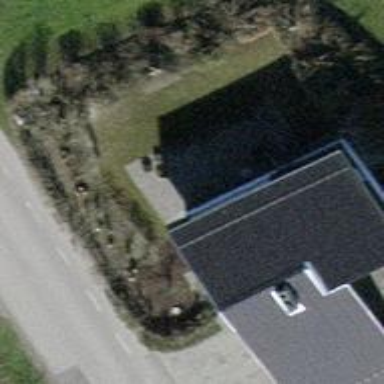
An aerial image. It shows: Building with saltbox-shaped roof. It consists of different parts.